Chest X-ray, AP view. Patient: 46 years old, sex F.
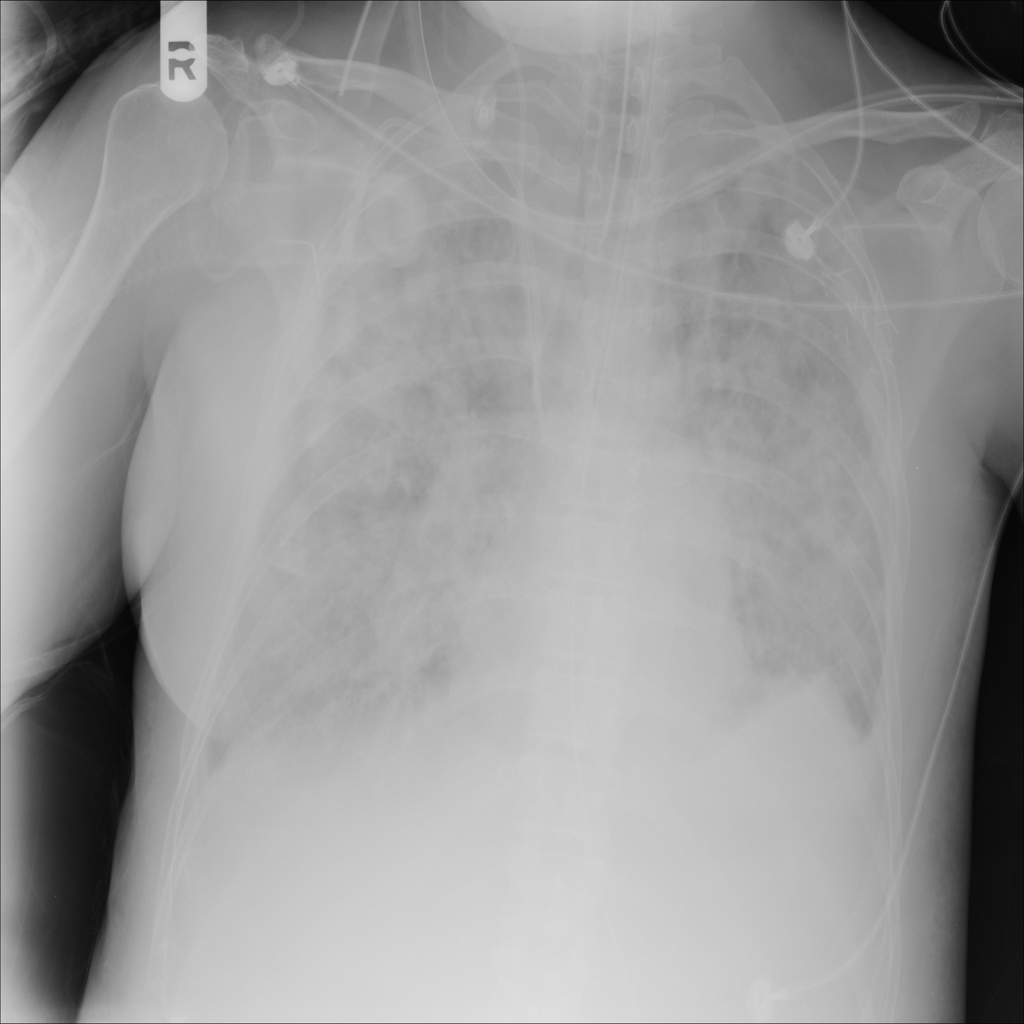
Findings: Effusion